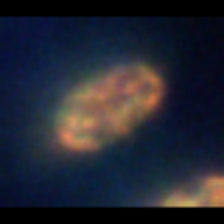
Taxon: Thalassiosira
Group: Diatoms